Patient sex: M
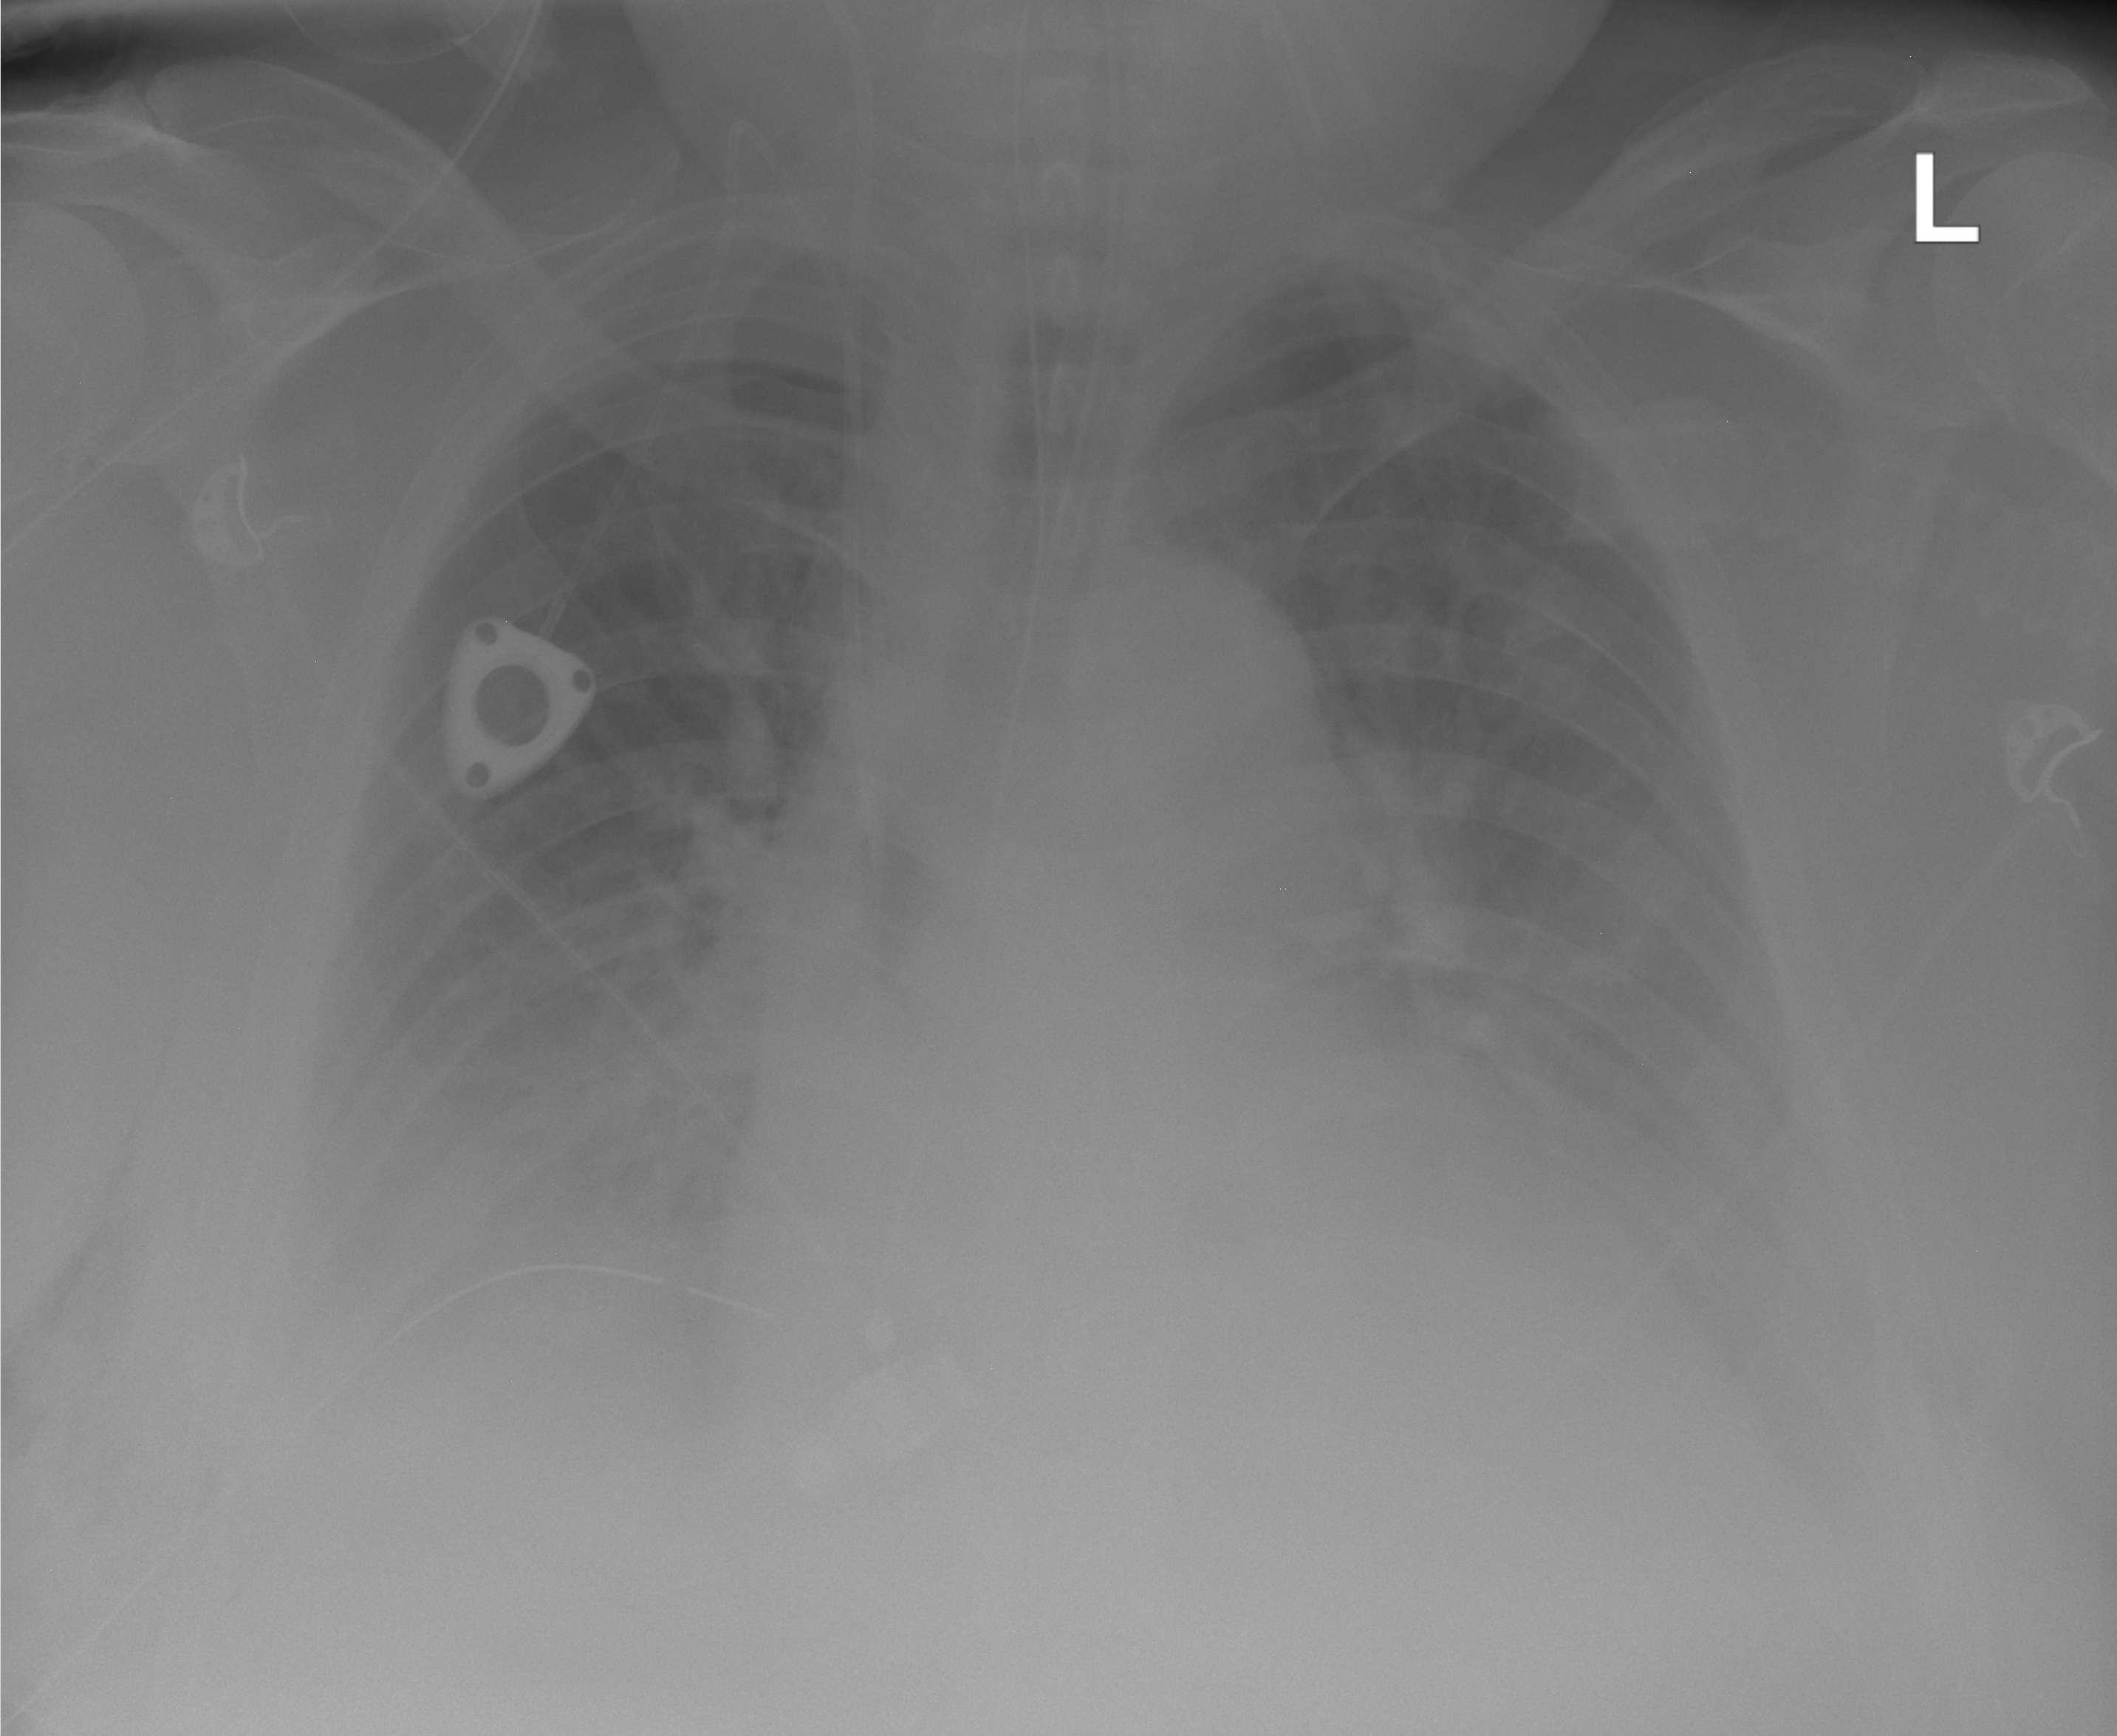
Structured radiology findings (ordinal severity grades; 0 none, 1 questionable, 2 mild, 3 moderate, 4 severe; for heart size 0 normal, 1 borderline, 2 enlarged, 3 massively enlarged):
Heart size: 2
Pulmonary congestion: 1
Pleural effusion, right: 3
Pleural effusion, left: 3
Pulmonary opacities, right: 0
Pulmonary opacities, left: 0
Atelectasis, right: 3
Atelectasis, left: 3